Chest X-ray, PA view. Patient: 43 years old, sex F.
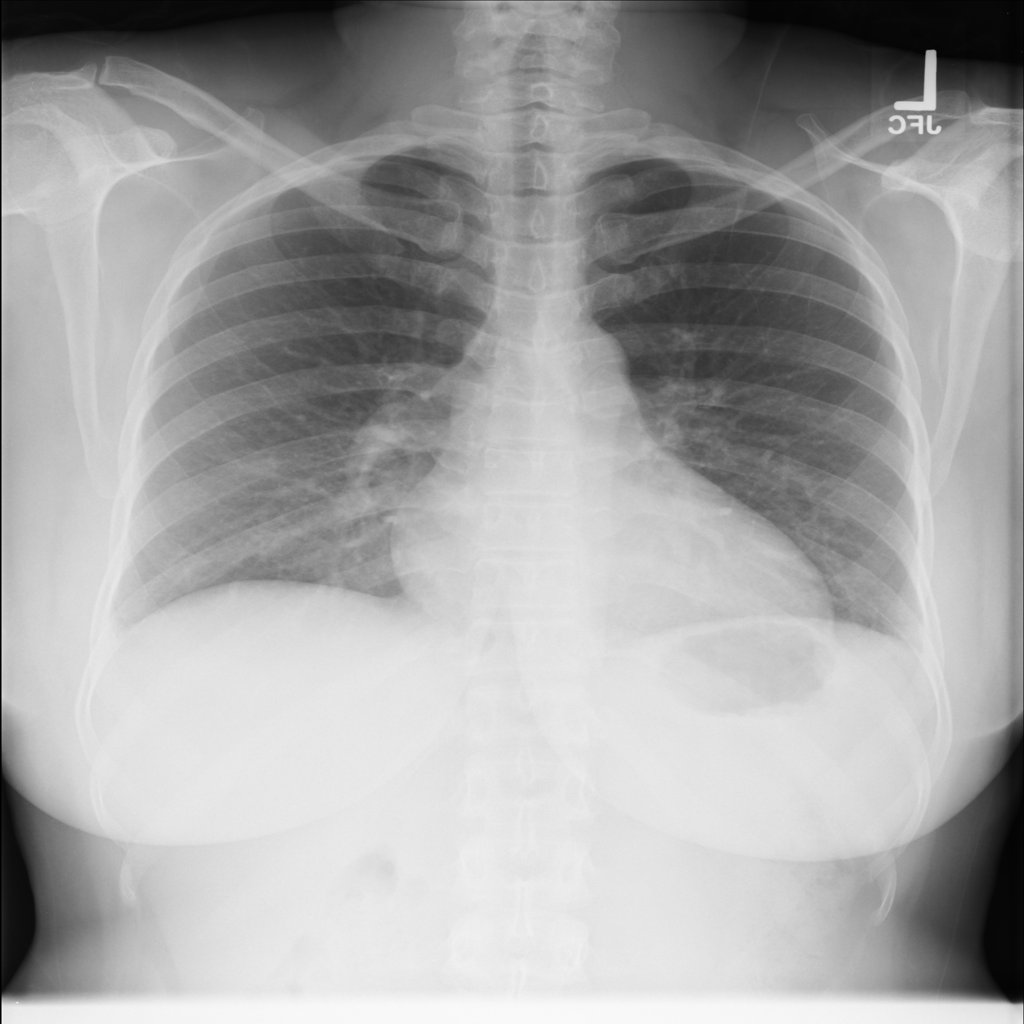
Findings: No Finding